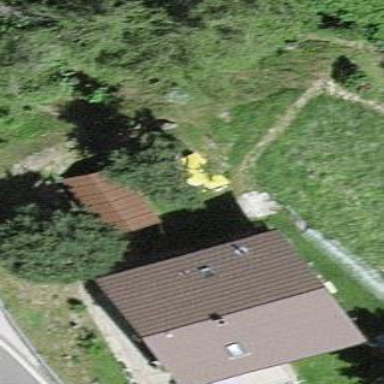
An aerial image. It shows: Simple house.